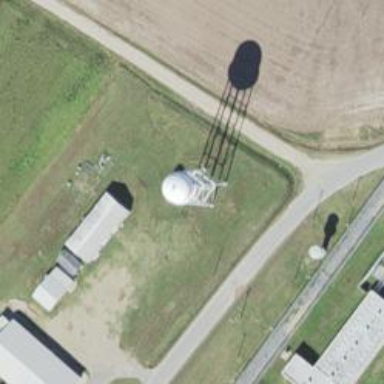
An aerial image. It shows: Water tower that is man-made.